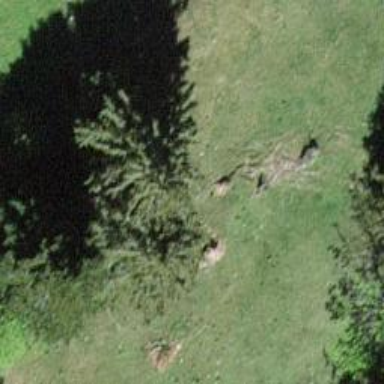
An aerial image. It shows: Needle-leaved tree in natural setting.